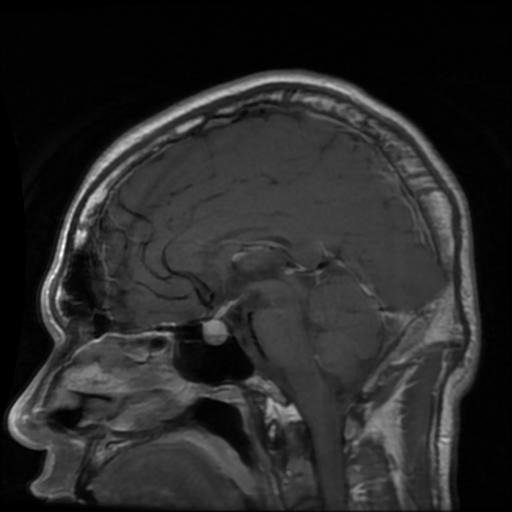
Label: pituitary